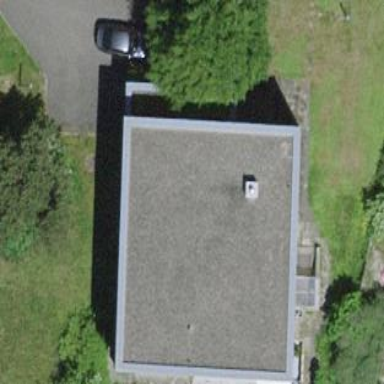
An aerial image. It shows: Building.